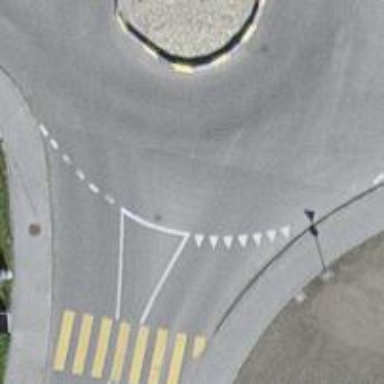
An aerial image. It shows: Road with "give way" sign.